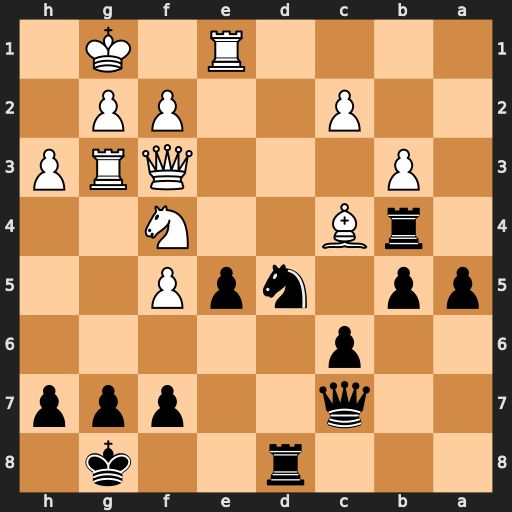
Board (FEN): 3r2k1/2q2ppp/2p5/pp1npP2/1rB2N2/1P3QRP/2P2PP1/4R1K1
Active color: b
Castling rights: -
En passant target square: -
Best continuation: exf4 Rxg7+ Kxg7